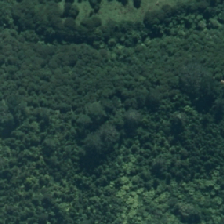
Land cover: manuka_kanuka